Question: I have a form that relies on Bootstrap 3:

: <URL>
The gist is that I have 2 columns for content. The first column is 'col-lg-4', and the second is 'col-lg-8'. The first column displays a form, and the 2nd column displays results.
The problem I'm having is related to the width of the inline form elements in the Cases question. I used <URL> to figure out how to properly nest inline form elements in a horizontal form. Here's the relevant code I have for the Cases question:
'''
<div class="form-group">
<label class="col-lg-2 control-label" for="id_current_case_count" data-placement="top" data-toggle="tooltip" title="How many cases have you seen?">Cases</label>
<div class="col-lg-10">
<div class="form-inline">
<div class="form-group">
<input class="form-control" id="id_current_case_count" min="0" name="current_case_count" type="number" />
</div>
+-
<div class="form-group">
<input class="form-control" id="id_case_count_uncertainty" min="0" name="case_count_uncertainty" type="number" />
</div>
<div class="form-group">
<select class="form-control" id="id_case_count_interval" name="case_count_interval">
<option value="weekly">per week</option>
<option value="total">total</option>
</select>
</div>
</div>
</div>
</div>
'''
The problem is that I want all 3 form elements for the Cases question to be on the same line. The first 2 elements are just integer fields, so it's not necessary for them to be very wide. What's the proper way to adjust the width of those first two integer fields so that all 3 fields fit on the same line?
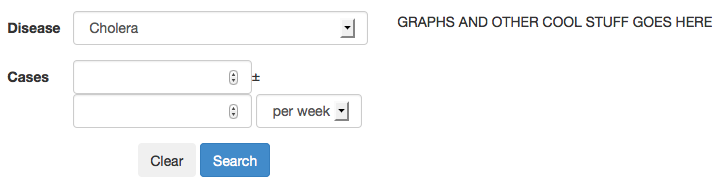
Answer: If you want to achieve <URL> all you have to do is to use this code insted of yours:
'''
<div class="content row">
<div class="col-xs-3" style="padding-right: 5px;">
<input class="form-control" id="id_current_case_count" min="0" name="current_case_count" type="number" />
</div>
<div class="col-xs-3" style="padding-right: 5px;">
<input class="form-control" id="id_case_count_uncertainty" min="0" name="case_count_uncertainty" type="number" />
</div>
<div class="col-xs-6">
<select class="form-control" id="id_case_count_interval" name="case_count_interval">
<option value="weekly">per week</option>
<option value="total">total</option>
</select>
</div>
</div>
'''
All the code in <URL>.